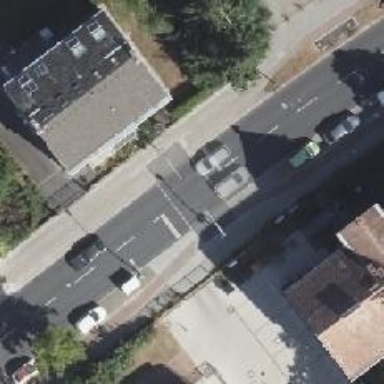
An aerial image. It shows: Crossing equipped with traffic signals for signaling.